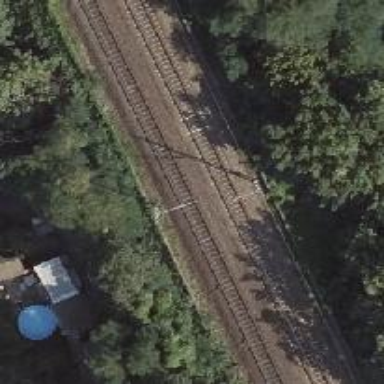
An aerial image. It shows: Milestone along the railway track with catenary mast.